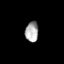
Tissue: prostate
Cell type: Epithelial cells
Senescence score: 0.7618
Nuclear area (px): 260
Mean DAPI intensity: 169.512